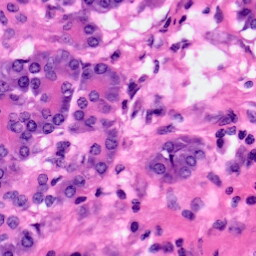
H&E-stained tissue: Pancreatic